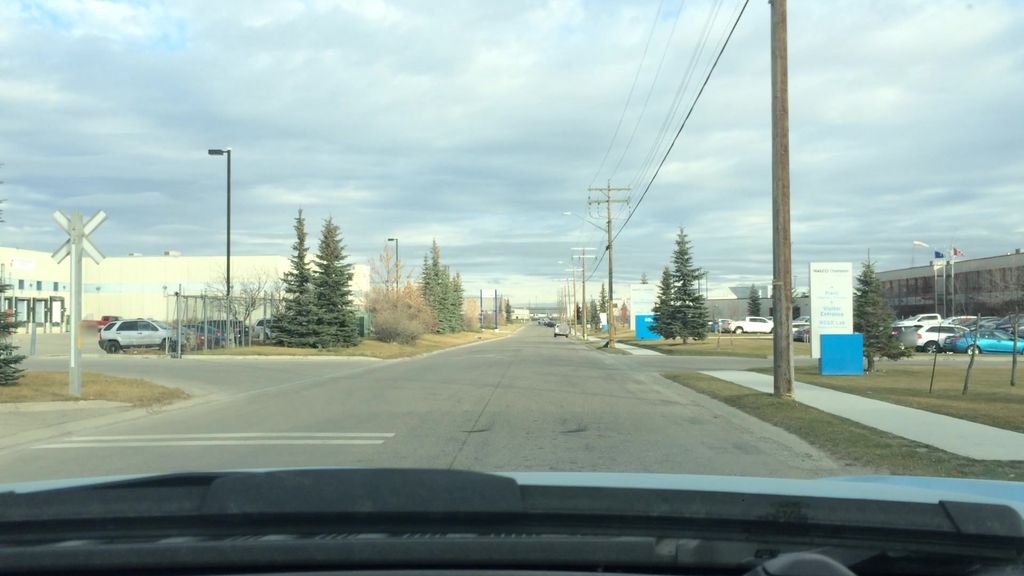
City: calgary